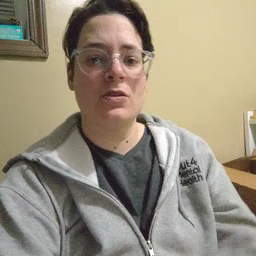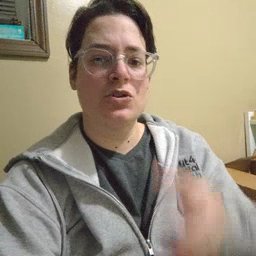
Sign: drink